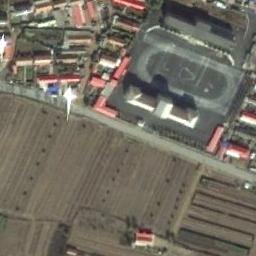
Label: ground_track_field